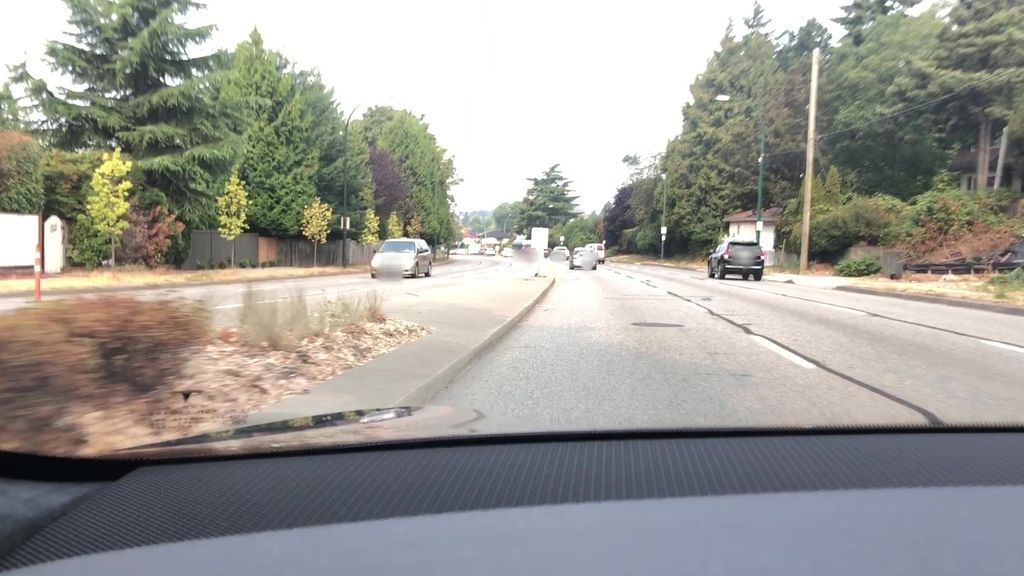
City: vancouver